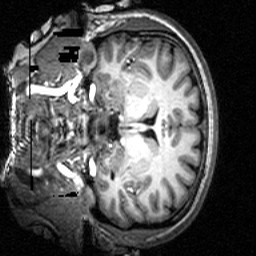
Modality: T1w
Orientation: coronal
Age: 26
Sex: female